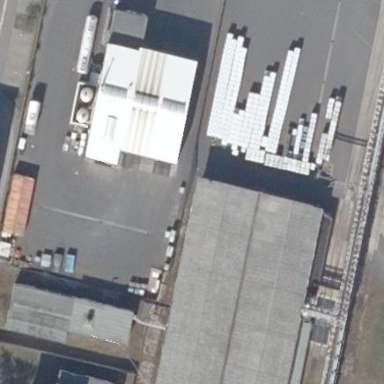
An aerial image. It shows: Industrial building.